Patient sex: F
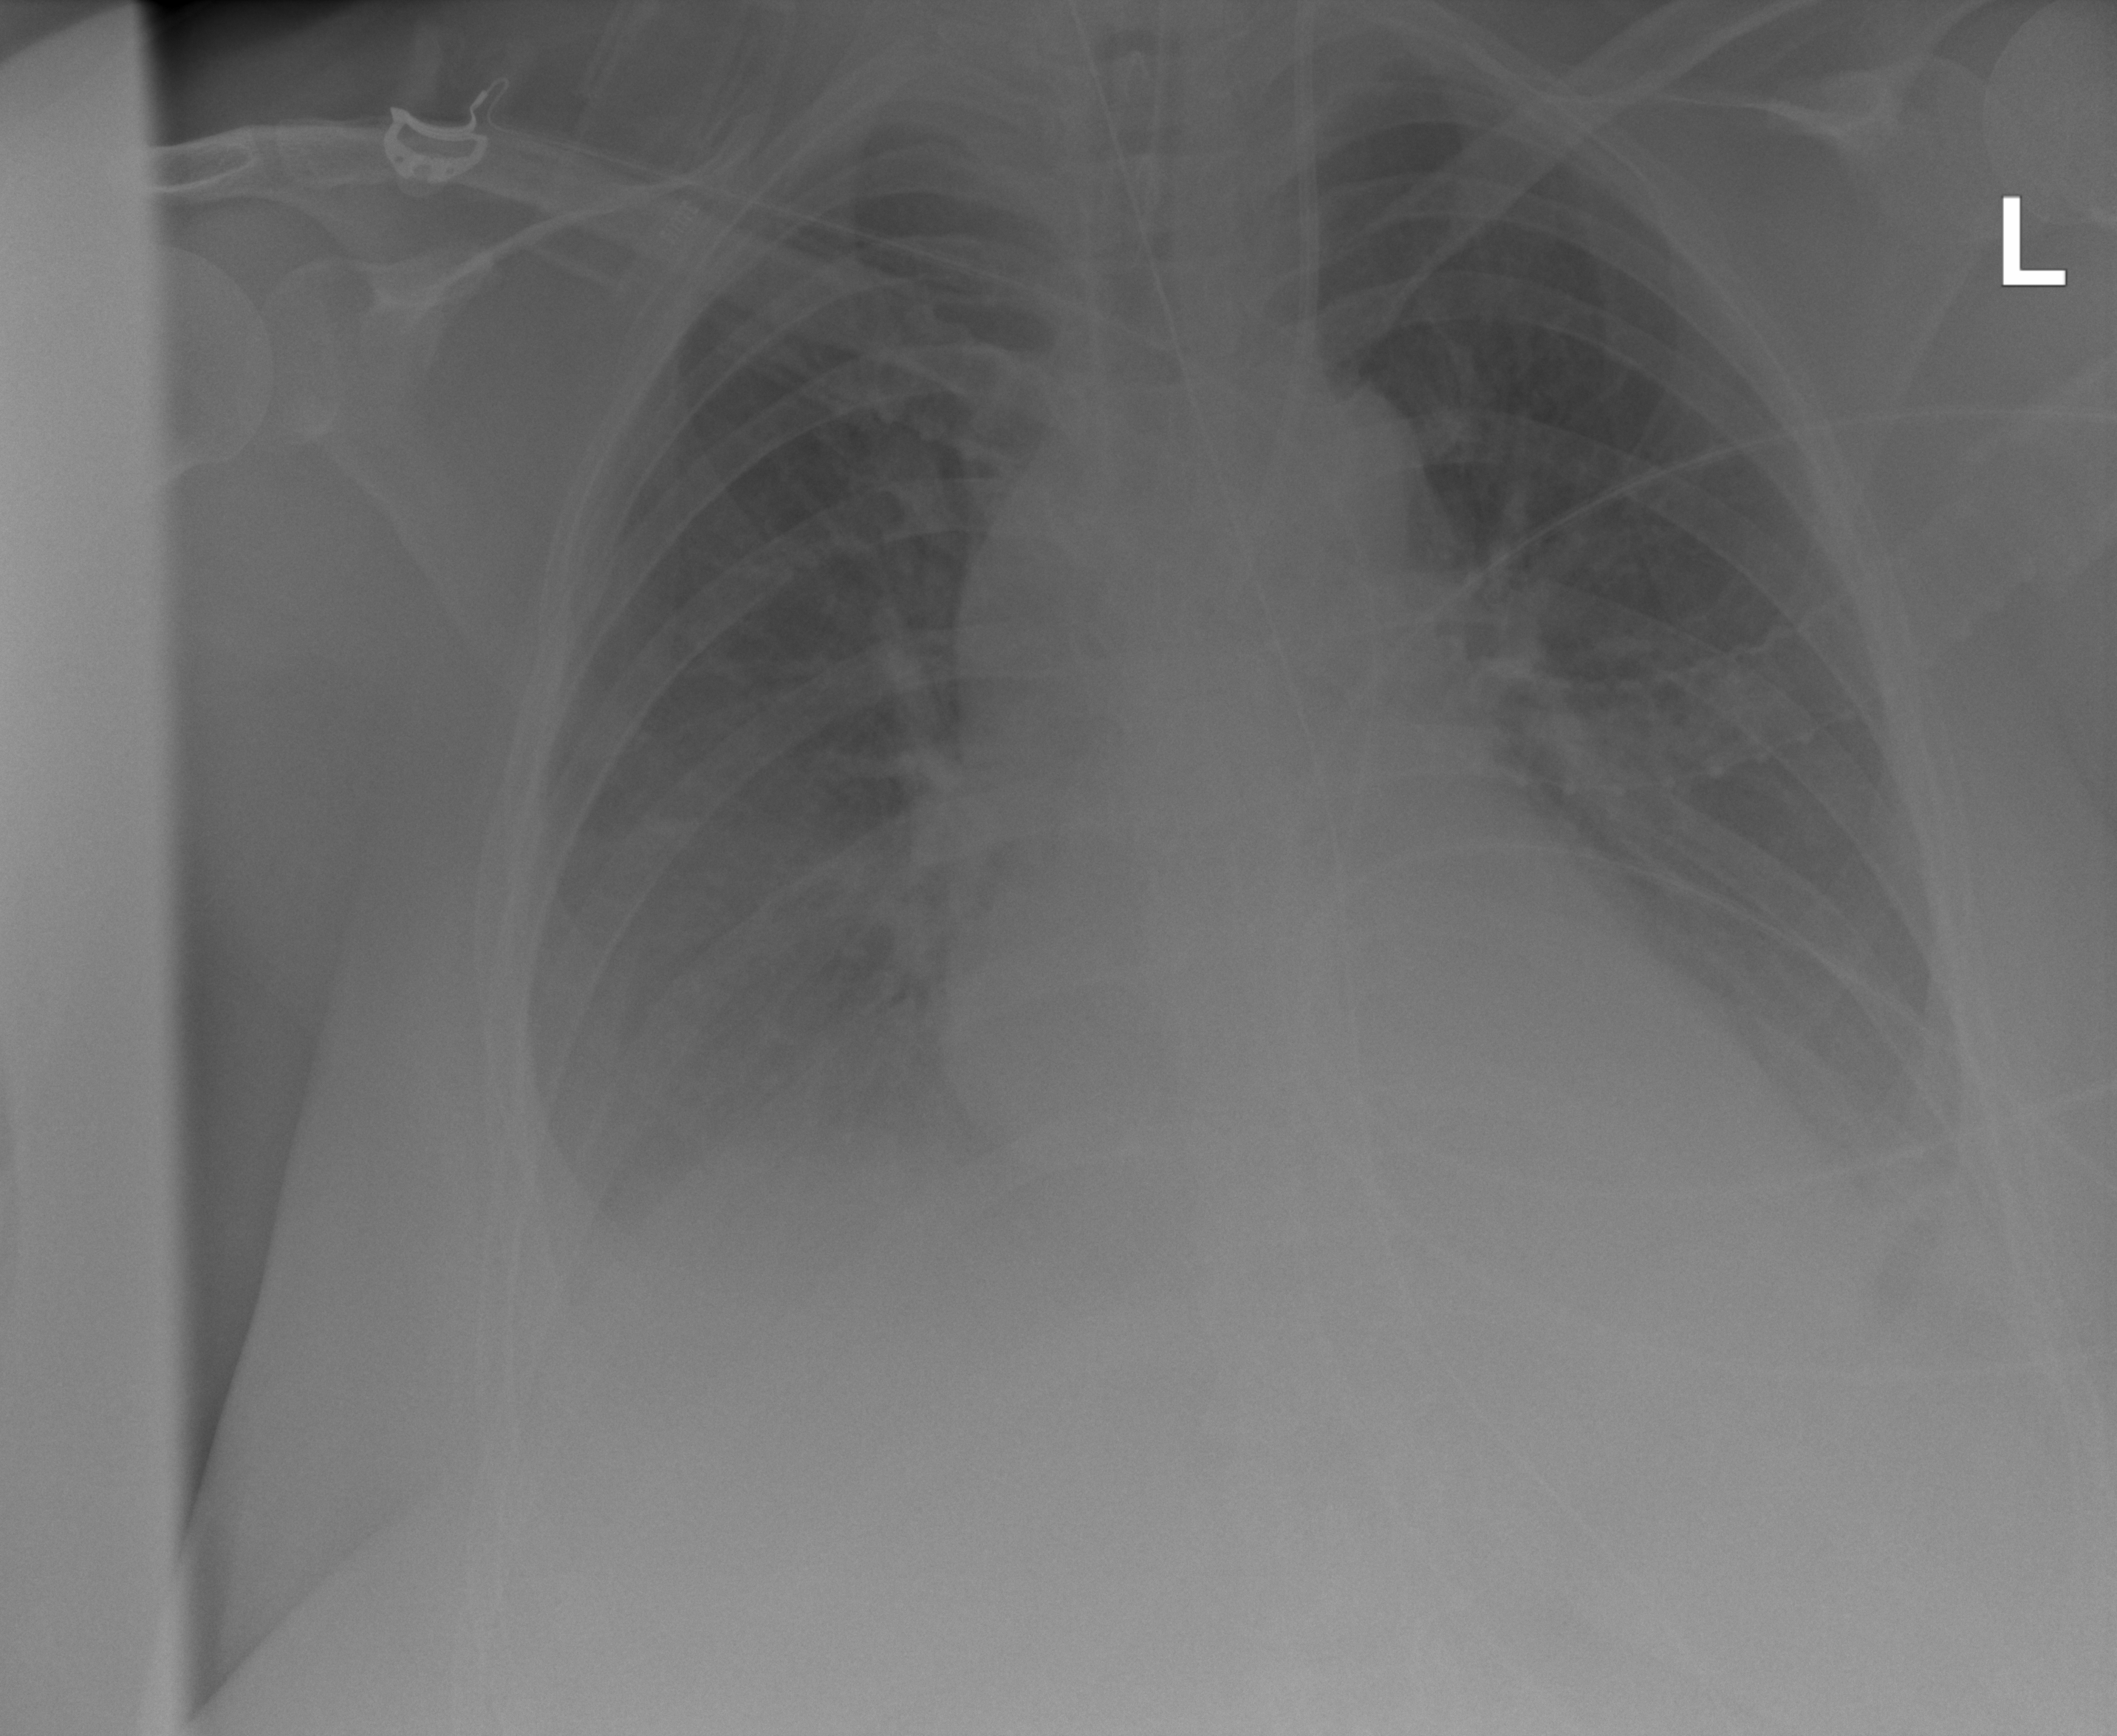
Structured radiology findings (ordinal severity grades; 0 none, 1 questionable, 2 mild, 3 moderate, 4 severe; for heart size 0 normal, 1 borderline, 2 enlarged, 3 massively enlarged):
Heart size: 0
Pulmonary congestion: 0
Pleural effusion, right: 0
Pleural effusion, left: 2
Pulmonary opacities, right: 2
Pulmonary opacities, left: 2
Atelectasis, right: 2
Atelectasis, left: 2